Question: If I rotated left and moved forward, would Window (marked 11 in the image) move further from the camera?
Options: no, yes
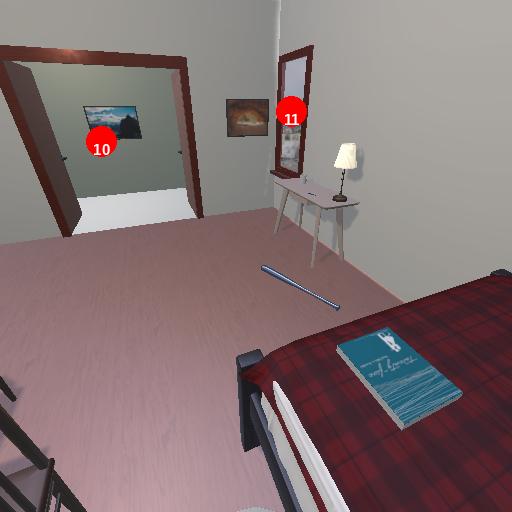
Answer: no